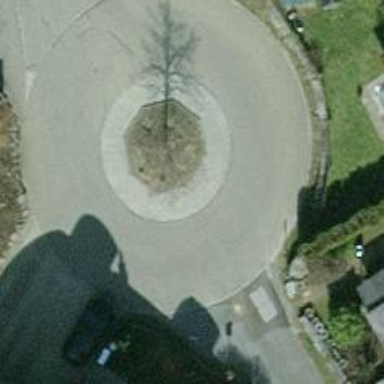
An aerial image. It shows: Mini roundabout on the road.